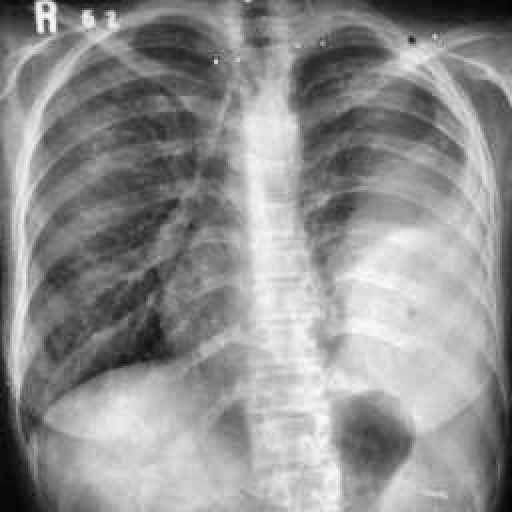
Finding: TUBERCULOSIS